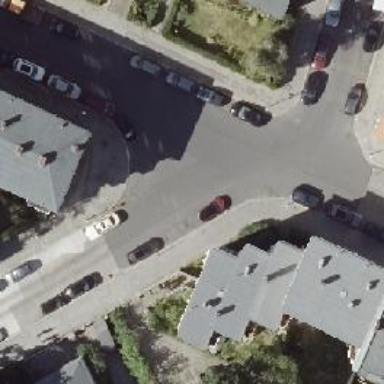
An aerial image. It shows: Residential road with asphalt surface. There are sidewalks on both sides of the road.